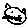
Label: cat